Question: I want to display a DialogFragment over the soft keyboard. (I have some emojicons in my dialog and I want to switch between soft keyboard and emojicons like whatsapp does)
I have set the softInputMode to LayoutParams.SOFT_INPUT_STATE_VISIBLE but I am not able to position my dialogFragment over the keyboard. I tried to set the window gravity to bottom but it does not work
This is how it looks like

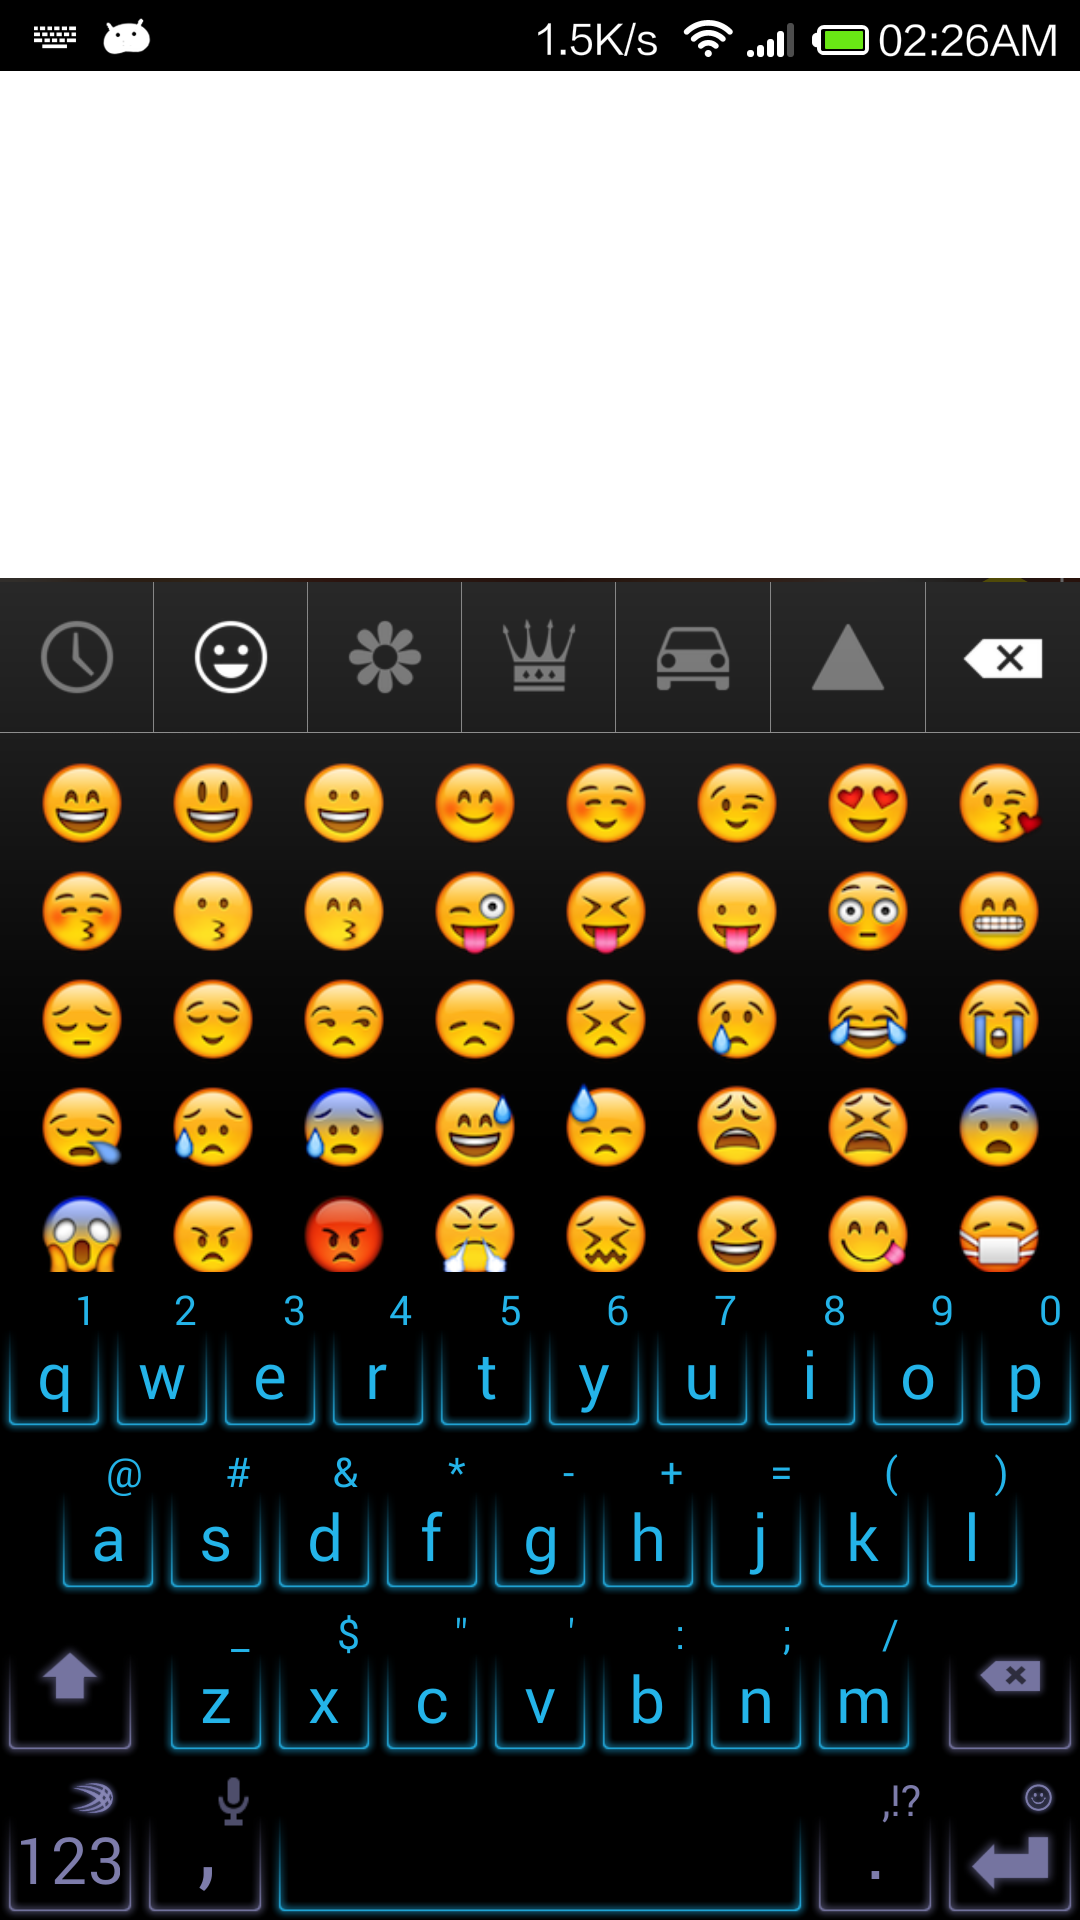
Answer: I solved the problem by using a PopupWindow and without fragments.
I have also made a <URL> on github incase anyone is stuck on the same issue.